Question: i use xcode to write a c command line program,but i found the jump to define is not work well for the stand lib,i record a picture to show what happen,is that normal with xcode?

'''
//
// main.c
// 0.4 xCodecantjump
//
// Created by Sen on 14-5-19.
// Copyright (c) 2014Nian SLboat. All rights reserved.
//
#include <stdio.h>
#include <limits.h>
#include "main.h"
int main(int argc, const char * argv[])
{
int a = INT_MAX;
int c = INT_MIN;
int b = START;
// insert code here...
printf("some int: %d, %d, %d
", a, c ,b);
return 0;
}
'''
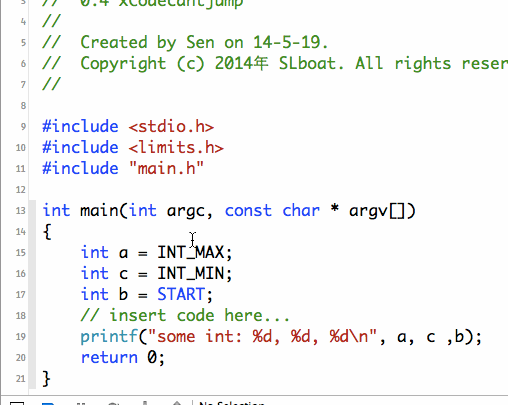
Answer: I suspect it is some kind of ObjC optimization.

Switching to C++ Source compilation solved this problem (with rebuild).